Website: lowes
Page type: account-selection
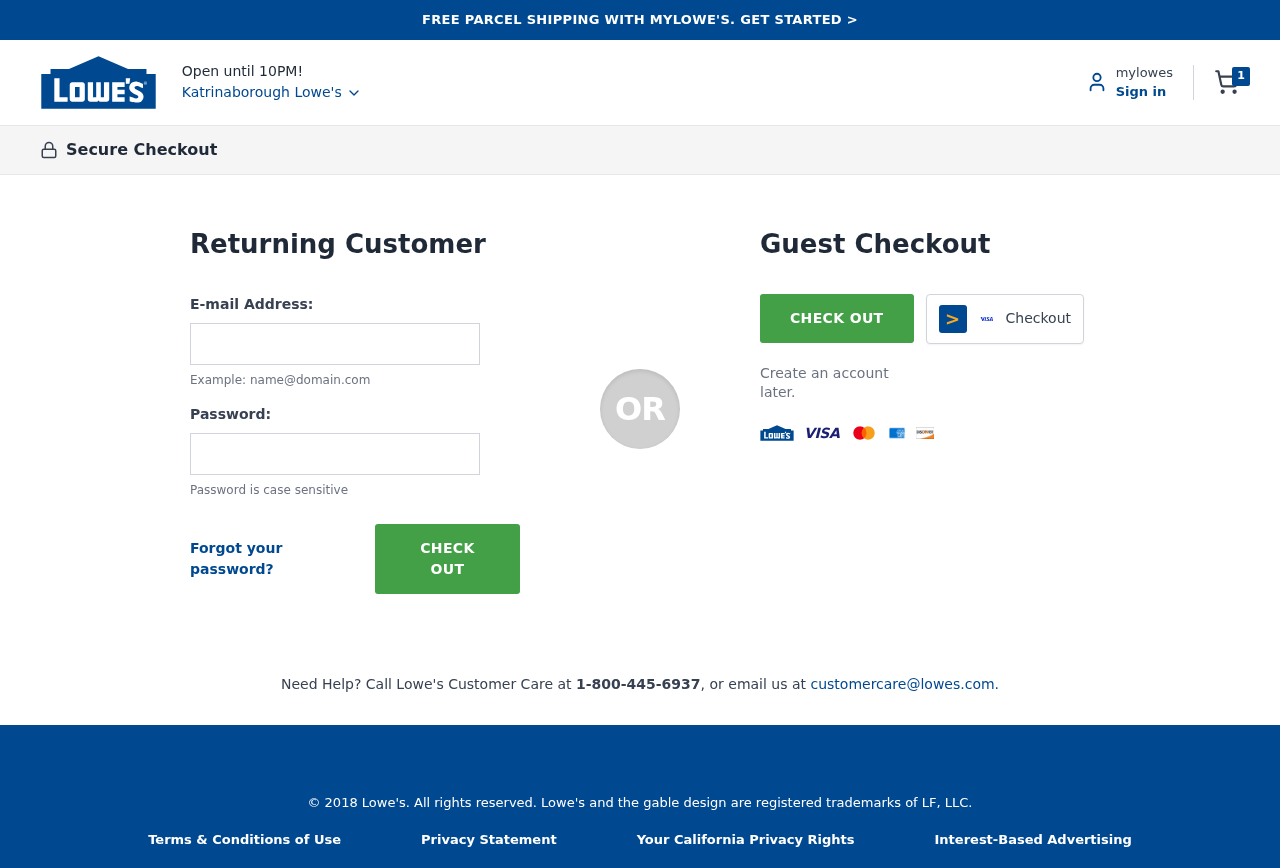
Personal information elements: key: PII_CITY
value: Katrinaborough Lowe's
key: PII_LOGIN_USERNAME
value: lori8288
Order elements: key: ORDER_NUM_ITEMS
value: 1